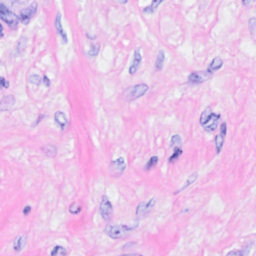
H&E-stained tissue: Breast